Question: I would like values under a certain level (in this case '0') to be plotted as transparent with 'matplotlib.pcolormesh()', and I cannot seem to get anything working with the options that I have found.
I have tried setting the 'kwarg' 'vmin=1', and I have tried setting the limit with 'plt.cm.cmap.set_under(alpha=0)'.
: After playing around with a sample script, it appears that 'vmin' is working correctly for me there, so it appears to be do to some other confounding factor. I am using 'Basemap' and attempting to plot a density map, setting the levels based on the min/max values of the data (with everything else being zero).
:
'''
import matplotlib.pyplot as plt
import random
import numpy as np
x = np.linspace(1,4,num=4)
y = np.linspace(1,6,num=6)
x_mesh, y_mesh = np.meshgrid(x,y)
ydim, xdim = x_mesh.shape
z = np.zeros(((ydim-1),(xdim-1)))
for j in range(ydim-1):
for i in range(xdim-1):
z[j,i] = (random.random())+4.
z[1:4,1:2]=0
cmap = plt.cm.Reds
plt.pcolormesh(x,y,z, cmap=cmap, vmin=4)
plt.show()
'''
:

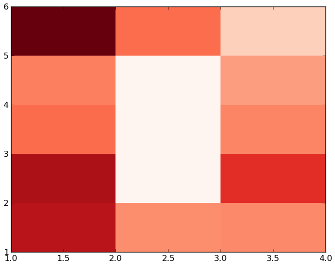
Answer: You can use a masked array:
'''
import matplotlib.pyplot as plt
import numpy as np
z = np.sin(np.arange(100) / 2).reshape(10, 10)
z = np.ma.masked_array(z, z < -.5)
cmap = plt.cm.Reds
plt.pcolormesh(z, vmin=-1, vmax=1, cmap="RdYlBu")
plt.colorbar()
'''